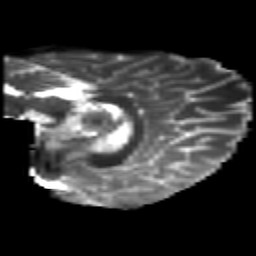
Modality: T2w
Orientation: sagittal
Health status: healthy
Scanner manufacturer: philips
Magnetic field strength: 3 T
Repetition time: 6.964 s
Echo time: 0.092 s